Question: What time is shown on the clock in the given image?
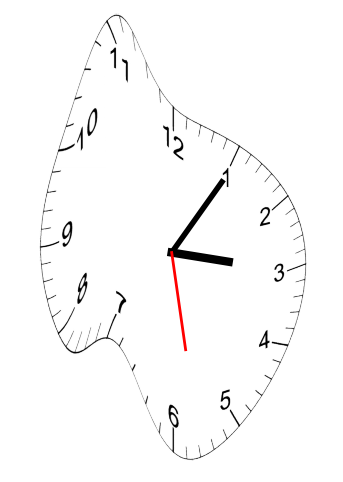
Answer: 03:05:28